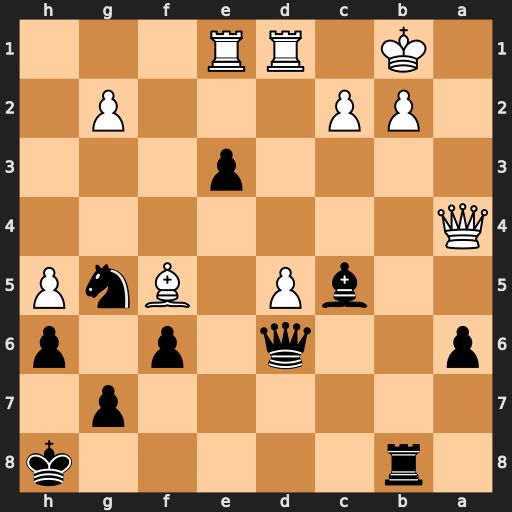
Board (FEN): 1r5k/6p1/p2q1p1p/2bP1BnP/Q7/4p3/1PP3P1/1K1RR3
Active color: b
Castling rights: -
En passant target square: -
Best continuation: Qe5 b3 Qxf5